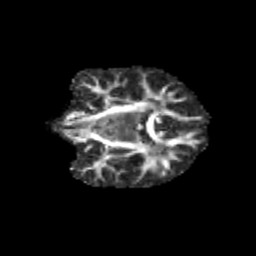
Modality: FA
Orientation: coronal
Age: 11
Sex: female
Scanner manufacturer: siemens
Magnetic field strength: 3 T
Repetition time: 3.8 s
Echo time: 0.07 s